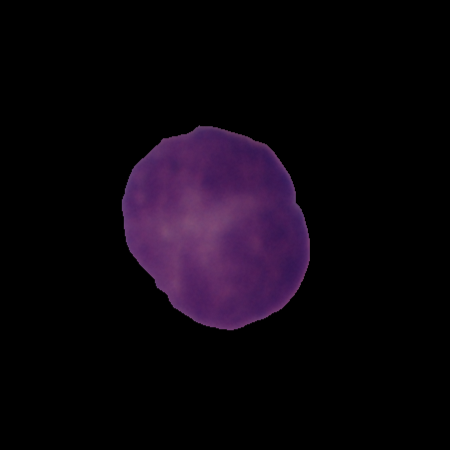
Label: cancer